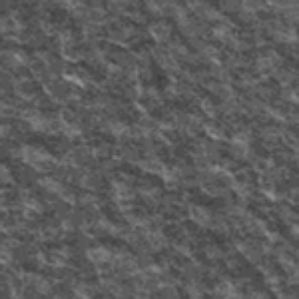
Label: frost